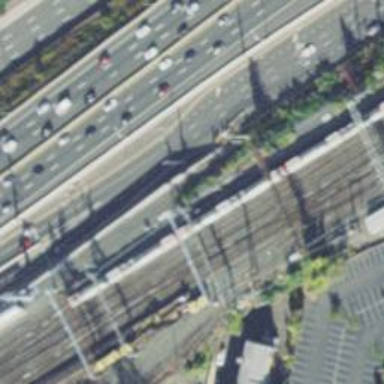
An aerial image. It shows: Electrified rail siding with contact line.